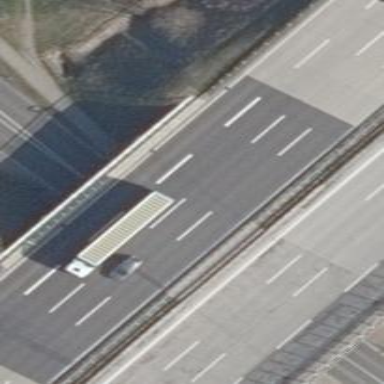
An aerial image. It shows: Motorway area.